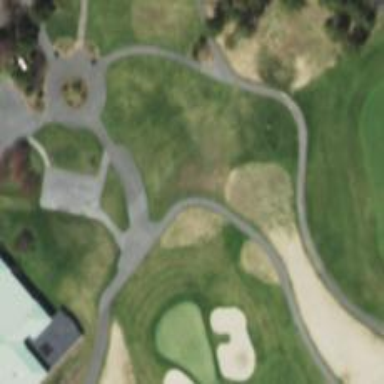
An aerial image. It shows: Path for both road and golf.